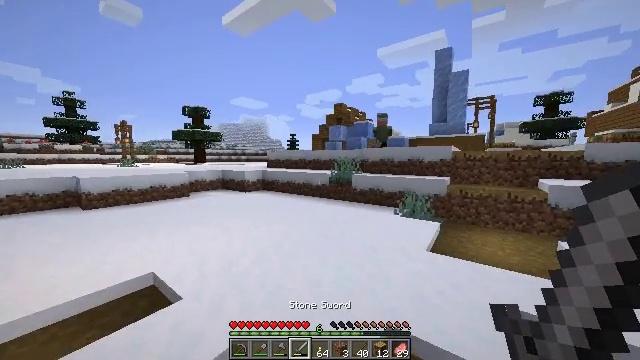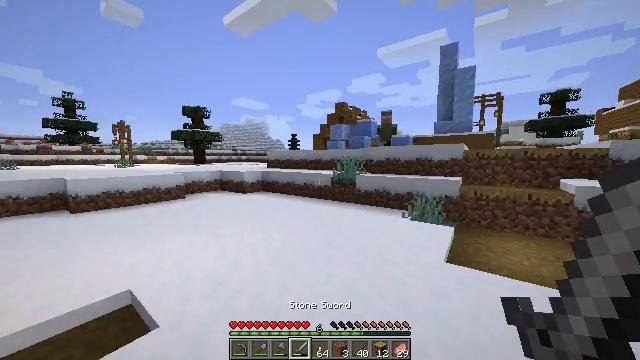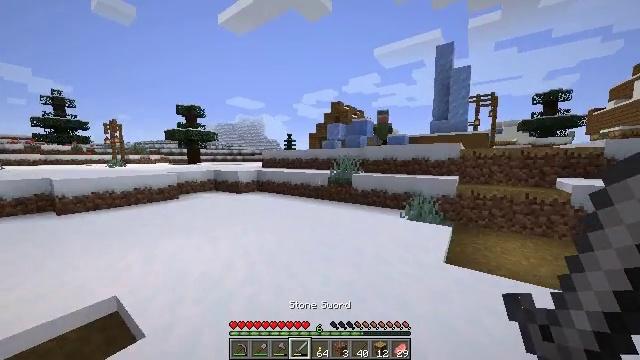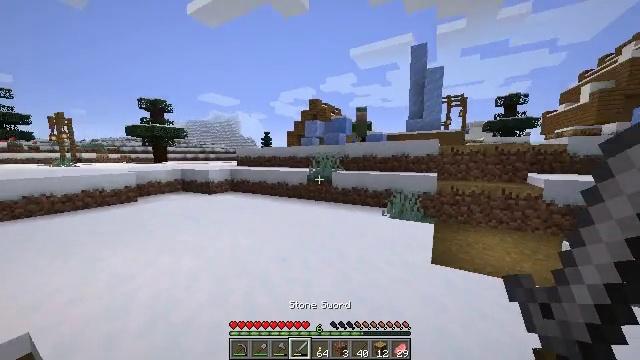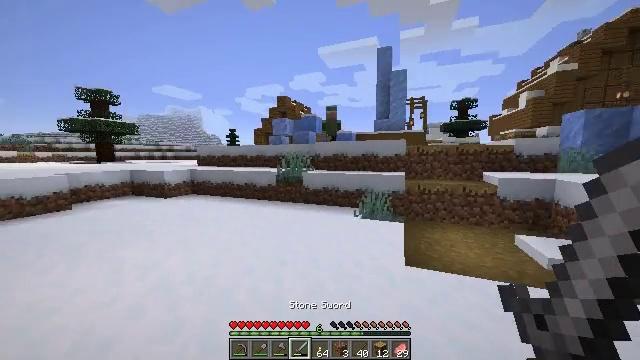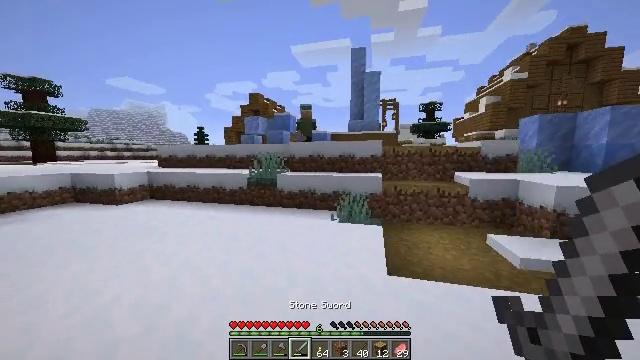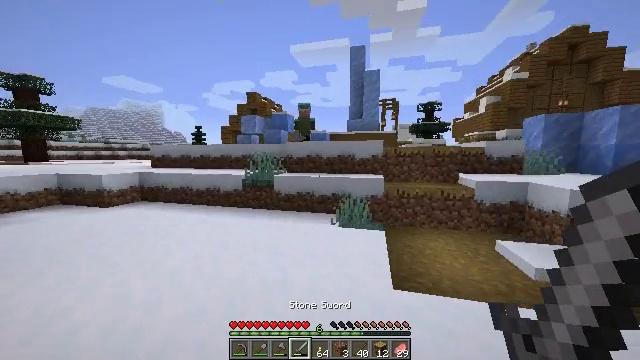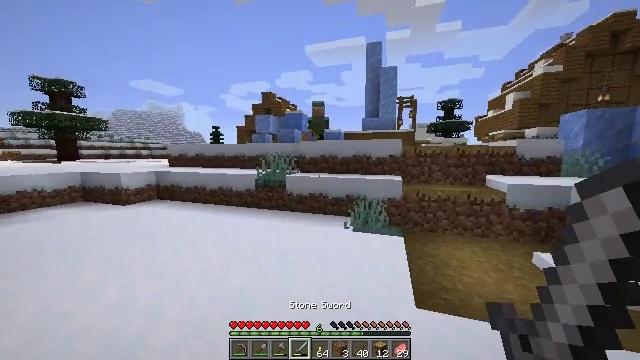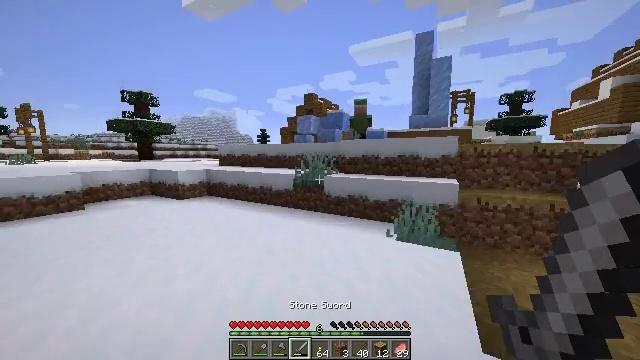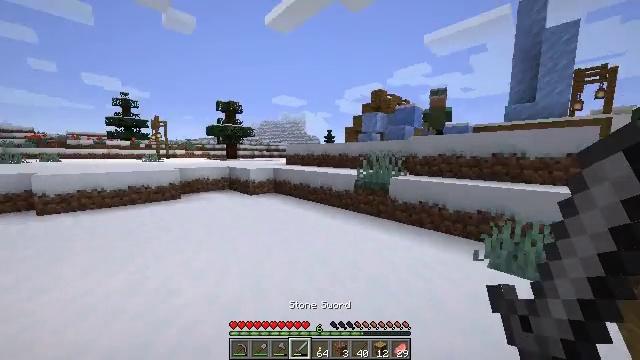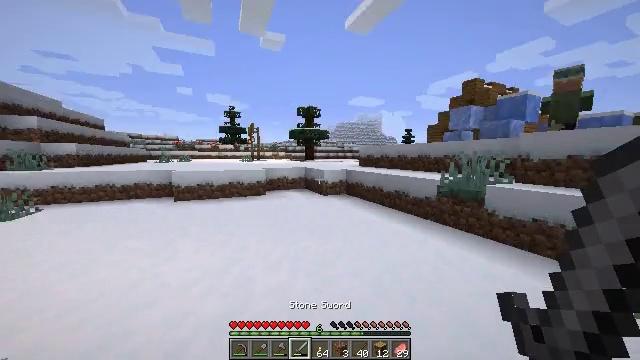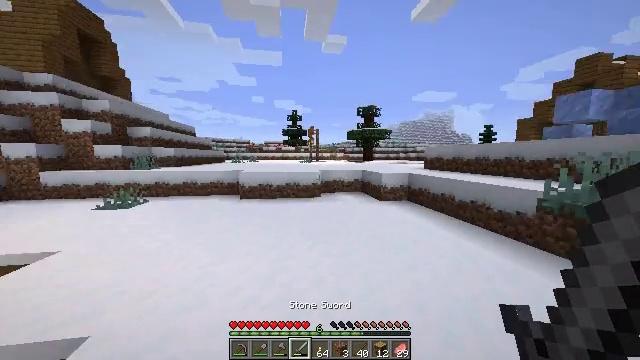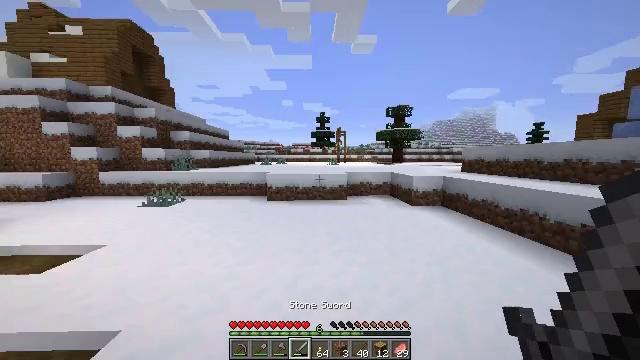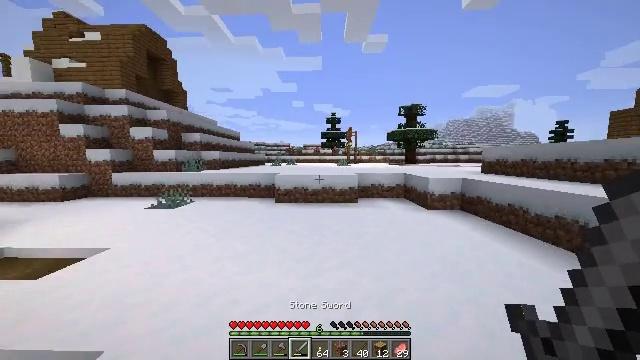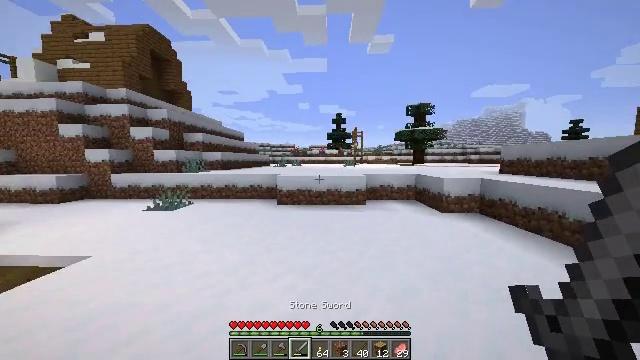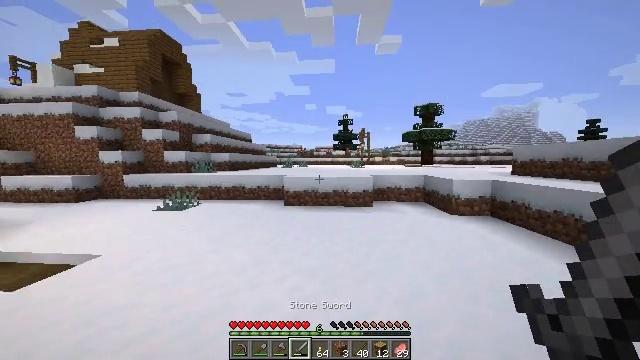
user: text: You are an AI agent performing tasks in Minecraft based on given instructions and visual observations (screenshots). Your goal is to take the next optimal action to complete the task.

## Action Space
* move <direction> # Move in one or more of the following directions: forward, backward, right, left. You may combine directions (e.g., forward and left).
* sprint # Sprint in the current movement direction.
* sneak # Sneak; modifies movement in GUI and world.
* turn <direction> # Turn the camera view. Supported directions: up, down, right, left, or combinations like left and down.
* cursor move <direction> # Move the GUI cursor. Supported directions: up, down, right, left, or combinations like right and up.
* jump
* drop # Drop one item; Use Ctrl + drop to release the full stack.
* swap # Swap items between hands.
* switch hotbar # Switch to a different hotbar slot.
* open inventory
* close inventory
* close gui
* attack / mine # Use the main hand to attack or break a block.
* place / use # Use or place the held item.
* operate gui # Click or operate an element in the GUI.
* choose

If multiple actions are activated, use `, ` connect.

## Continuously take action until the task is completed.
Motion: motion action
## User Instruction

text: Break the potato plant to gather potatoes.
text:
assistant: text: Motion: move forward, sprint
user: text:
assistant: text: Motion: move forward, sprint, turn right
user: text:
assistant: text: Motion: move forward, sprint, turn right
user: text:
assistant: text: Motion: move forward, sprint, turn right
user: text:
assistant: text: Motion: move forward, sprint, turn right
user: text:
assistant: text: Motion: move forward, sprint
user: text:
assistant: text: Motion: move forward, sprint, turn left
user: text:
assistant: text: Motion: move forward, sprint, turn left
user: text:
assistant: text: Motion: move forward, sprint, turn left
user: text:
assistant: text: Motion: move forward, sprint, turn left
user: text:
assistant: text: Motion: move forward, sprint, turn left
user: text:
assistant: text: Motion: move forward, sprint, turn left
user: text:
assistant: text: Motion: move forward, sprint, turn left
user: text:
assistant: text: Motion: move forward, sprint, turn left
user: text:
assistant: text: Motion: move forward, sprint, turn left
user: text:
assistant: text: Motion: move forward, sprint
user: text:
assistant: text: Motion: move forward, sprint
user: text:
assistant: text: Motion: move forward, sprint
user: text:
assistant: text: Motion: move forward, sprint
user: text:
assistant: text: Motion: move forward, sprint
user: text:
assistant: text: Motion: move forward, sprint
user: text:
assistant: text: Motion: move forward, sprint
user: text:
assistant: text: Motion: move forward, sprint
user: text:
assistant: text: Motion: move forward, sprint
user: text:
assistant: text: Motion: move forward, sprint
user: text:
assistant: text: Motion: move forward, sprint, turn right
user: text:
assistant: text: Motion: move forward, sprint, turn right
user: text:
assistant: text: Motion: move forward and move right, sprint, turn right
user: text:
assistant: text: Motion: move forward and move right, sprint, turn right
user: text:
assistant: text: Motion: move forward and move right, sprint, turn right and down